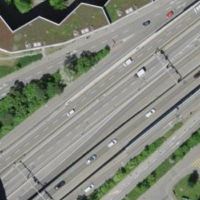
EUNIS habitat code: 57
Species observed at this site:
Lamium galeobdolon